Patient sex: M
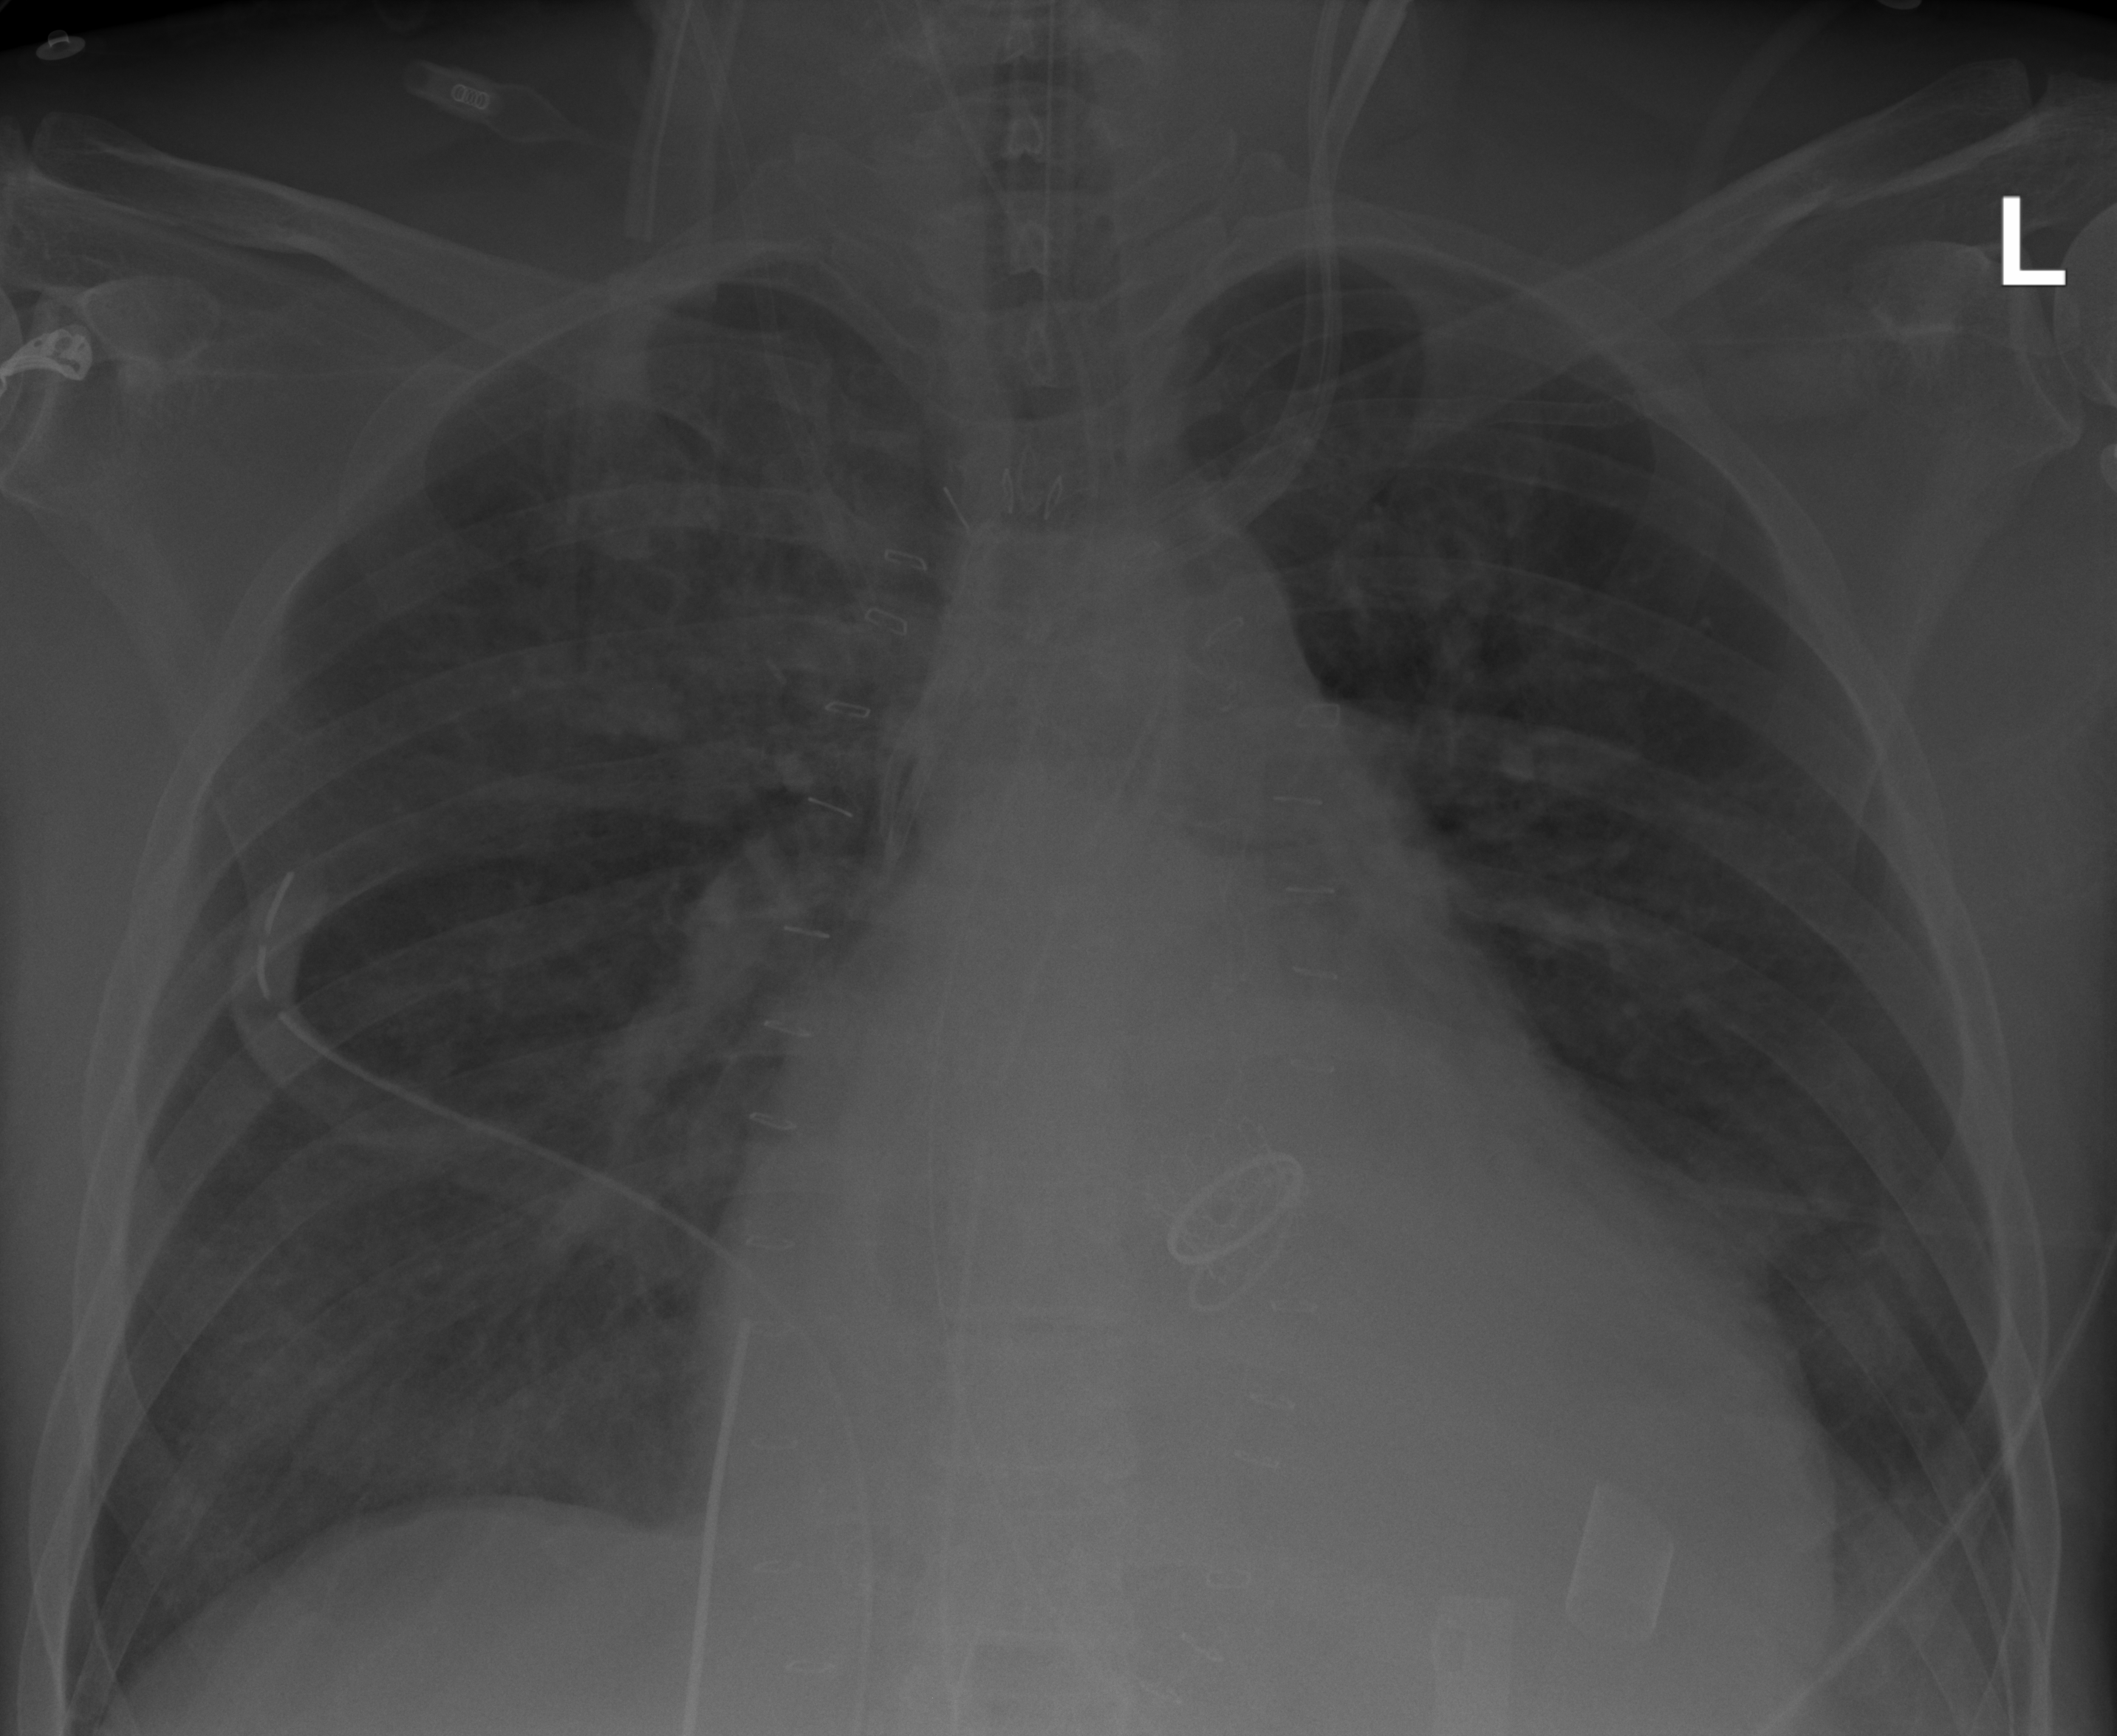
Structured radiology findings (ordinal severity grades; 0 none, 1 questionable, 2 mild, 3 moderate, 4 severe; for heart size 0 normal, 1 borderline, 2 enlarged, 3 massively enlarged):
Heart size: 2
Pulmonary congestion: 2
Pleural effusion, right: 0
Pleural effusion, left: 2
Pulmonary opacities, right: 3
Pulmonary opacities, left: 2
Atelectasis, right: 2
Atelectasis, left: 2